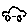
Label: car